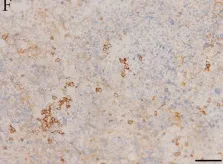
Histopathological features of the plasmablastic lymphoma (PBL) patient. MUM-1 (scale bar, 200 mum), positive for CD138 (scale bar, 100 mum).
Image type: pathology (immunostaining)